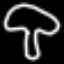
Label: mushroom